Question: So I have an object of goals. And I wanna see if one specific goal is inside.
I'm doing this:
'''
for (let i = 0; i < this.goalsHome.length; i++) {
console.log(this.goalsHome[i].includes(goal));
}
'''
Which results in an error includes does not exists on type object.
But what If I want to check one specific object property ? Let's say I want to check if the goal's comment matches one of the goals comment in the object. That should be possible right ? By looping trough it?

But if I add '.comment' in between it says comment doesn't exist on type object.
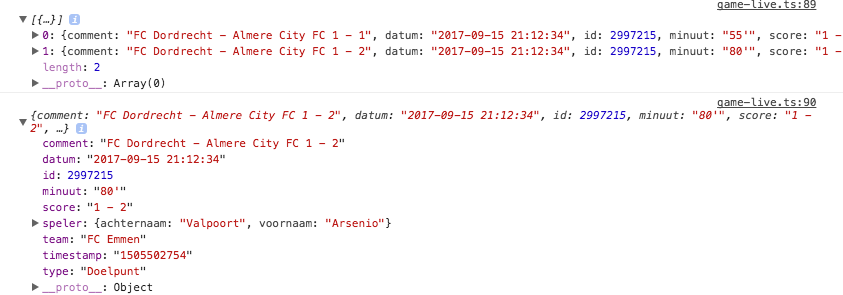
Answer: I ended up using stringify.
'''
let goalFound = false;
let goalsSide;
if (side == 'home') {
goalsSide = this.goalsHome;
} else {
goalsSide = this.goalsAway;
}
for (let i = 0; i < goalsSide.length; i++) {
let stringGoals = JSON.stringify(goalsSide[i]);
let stringGoal = JSON.stringify(goal);
if (stringGoals == stringGoal) {
goalFound = true;
break;
}
}
if (goalFound != true) {
this.addGoalToArray(goal, side);
}
'''